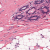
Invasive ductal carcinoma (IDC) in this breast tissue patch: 1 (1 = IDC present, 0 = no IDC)